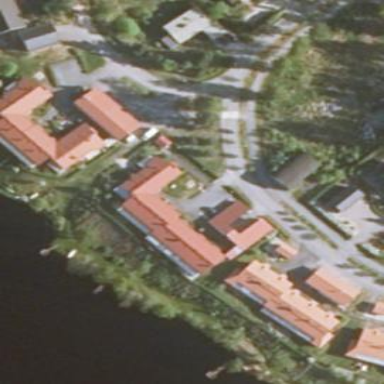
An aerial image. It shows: Terrace building.